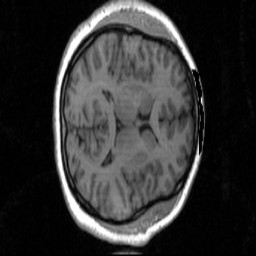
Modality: T1w
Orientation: axial